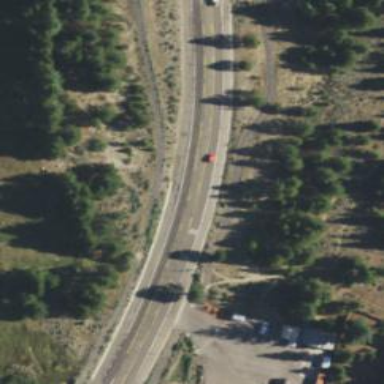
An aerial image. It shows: Asphalt road designated as trunk highway.